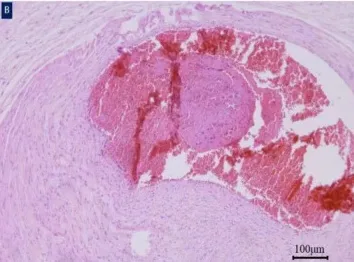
Histology of the umbilical cord. A white thrombus was found in the umbilical artery of fetus. Thrombosis of umbilical artery hematoxylin and eosinx40 magnification (B).
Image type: pathology (h&e)